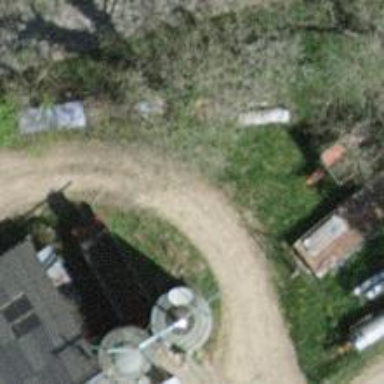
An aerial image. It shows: Unpaved driveway used as service road.